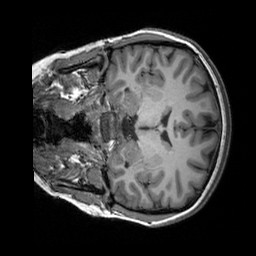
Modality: T1w
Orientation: coronal
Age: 23
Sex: female
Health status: healthy
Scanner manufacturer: siemens
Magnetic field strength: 3 T
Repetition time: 2.3 s
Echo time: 0.00303 s